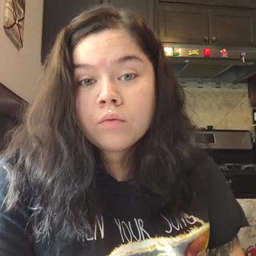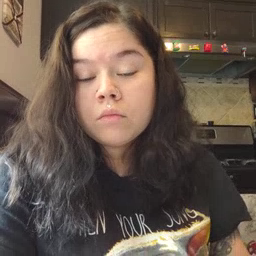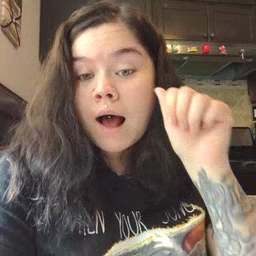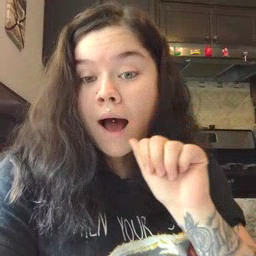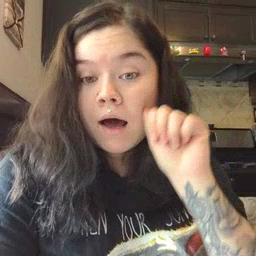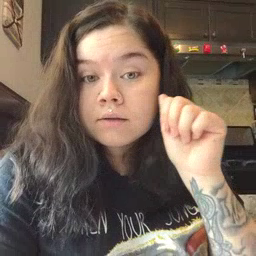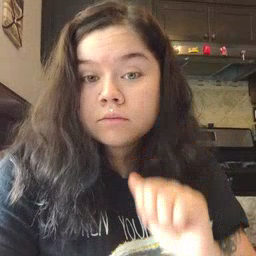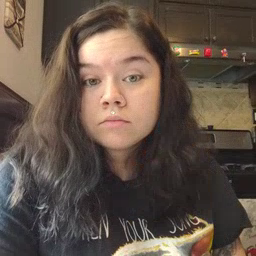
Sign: aunt